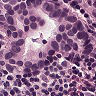
Metastatic tissue present: yes